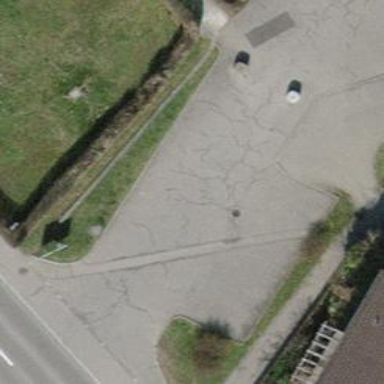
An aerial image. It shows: Abandoned railway alongside driveway.